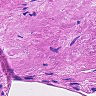
Metastatic tissue present: no